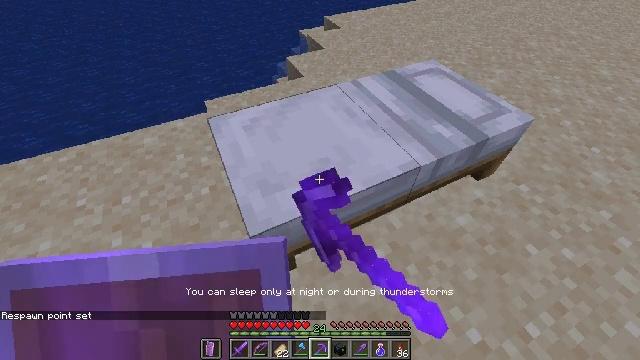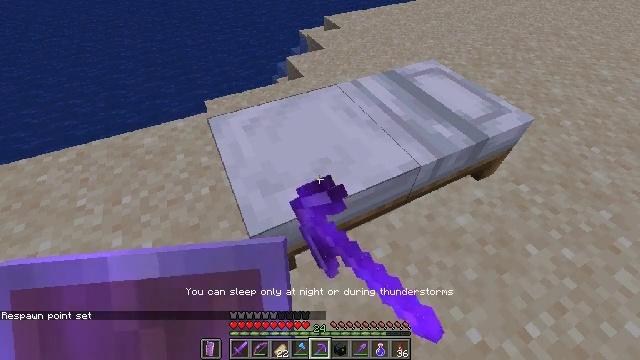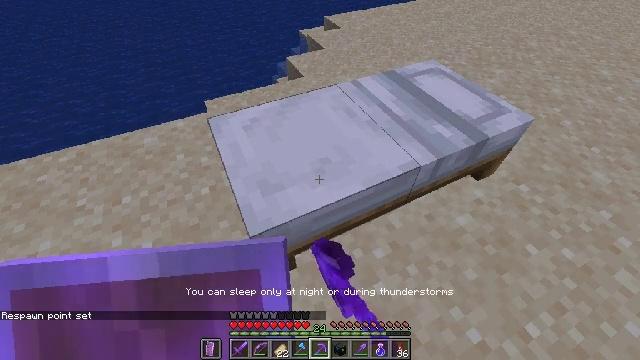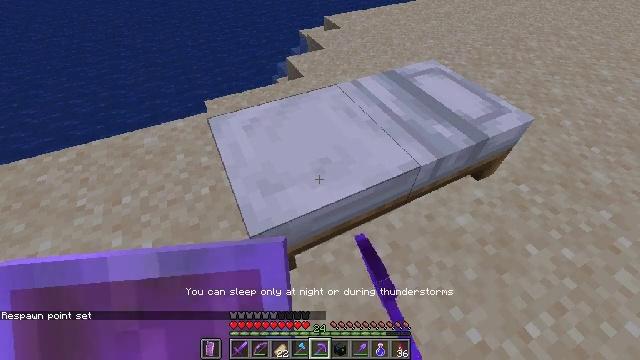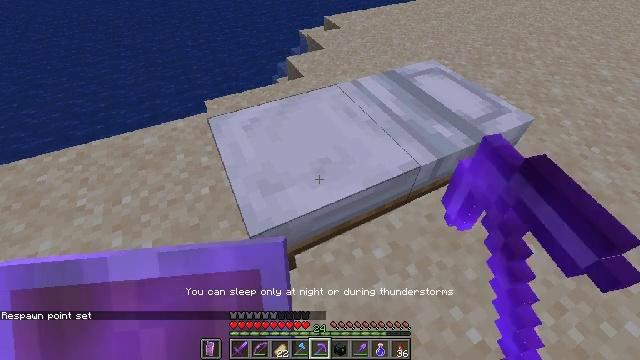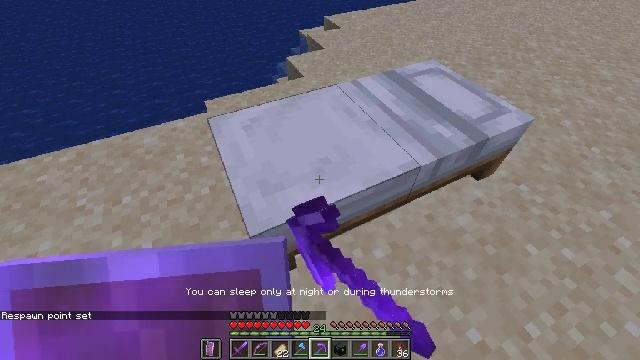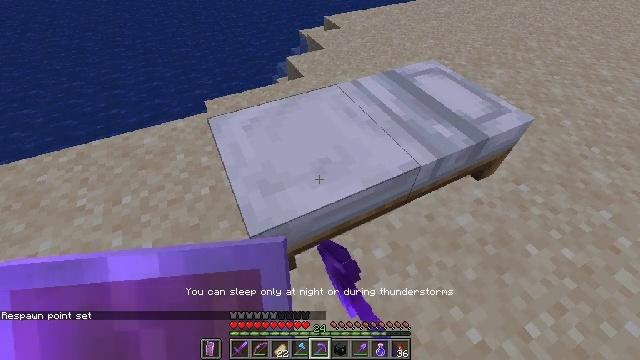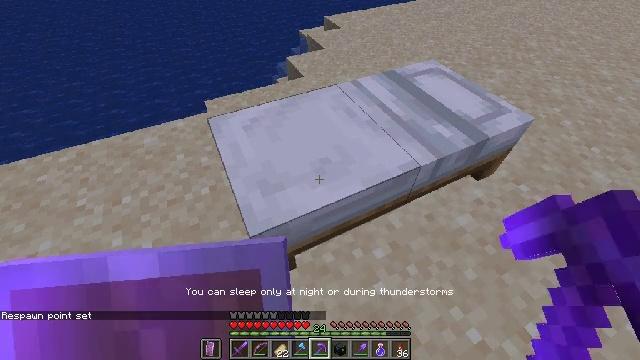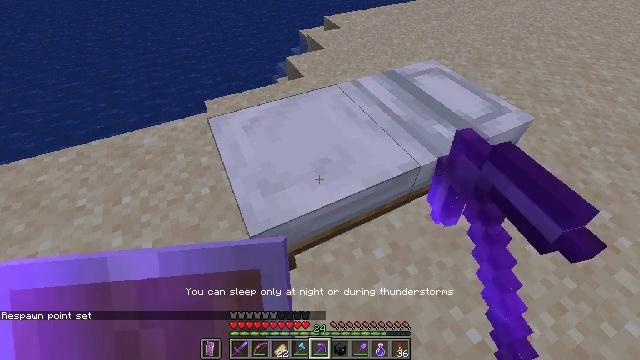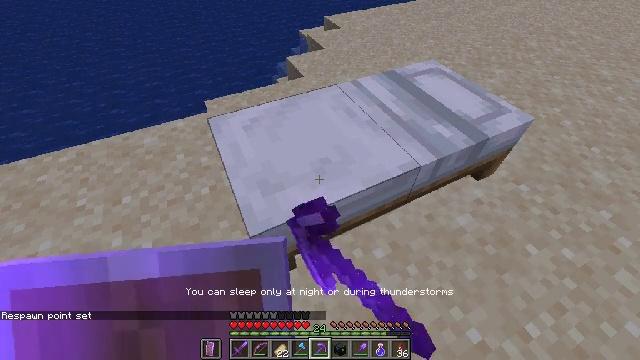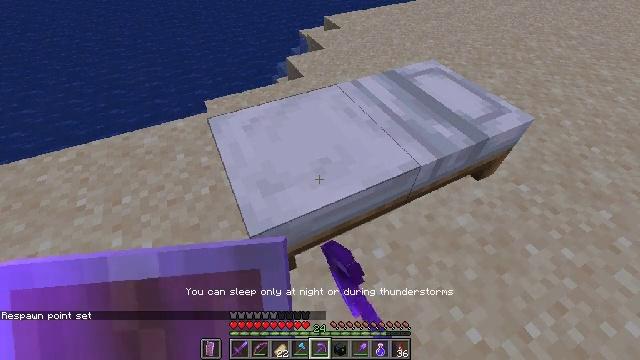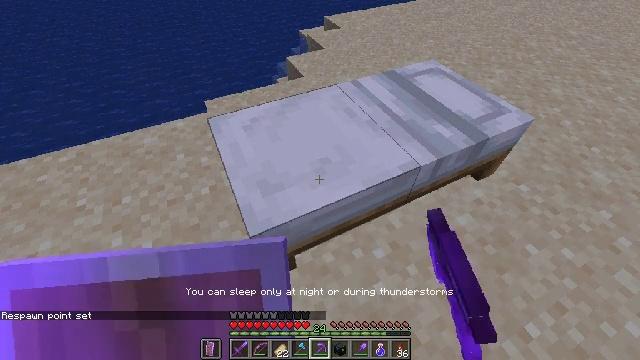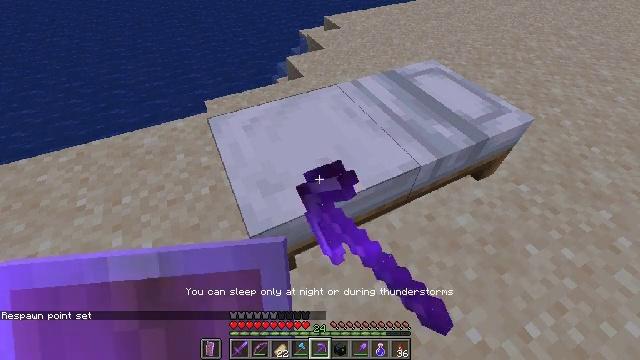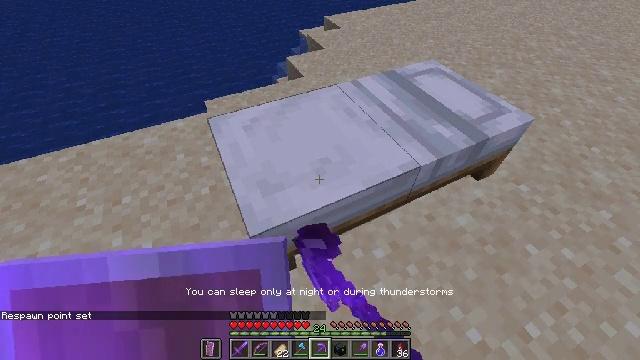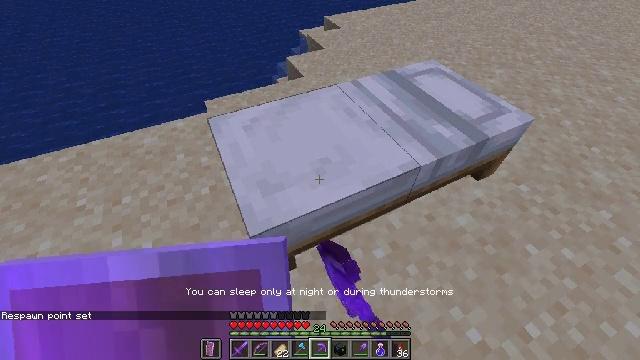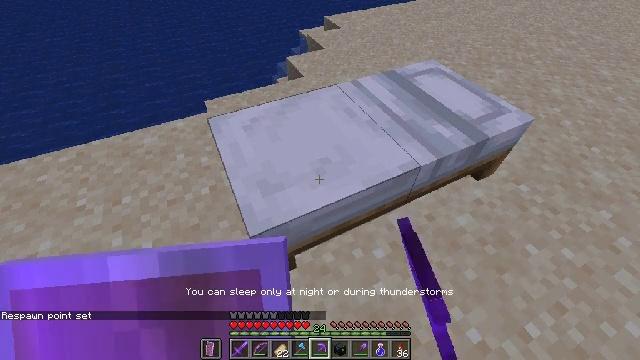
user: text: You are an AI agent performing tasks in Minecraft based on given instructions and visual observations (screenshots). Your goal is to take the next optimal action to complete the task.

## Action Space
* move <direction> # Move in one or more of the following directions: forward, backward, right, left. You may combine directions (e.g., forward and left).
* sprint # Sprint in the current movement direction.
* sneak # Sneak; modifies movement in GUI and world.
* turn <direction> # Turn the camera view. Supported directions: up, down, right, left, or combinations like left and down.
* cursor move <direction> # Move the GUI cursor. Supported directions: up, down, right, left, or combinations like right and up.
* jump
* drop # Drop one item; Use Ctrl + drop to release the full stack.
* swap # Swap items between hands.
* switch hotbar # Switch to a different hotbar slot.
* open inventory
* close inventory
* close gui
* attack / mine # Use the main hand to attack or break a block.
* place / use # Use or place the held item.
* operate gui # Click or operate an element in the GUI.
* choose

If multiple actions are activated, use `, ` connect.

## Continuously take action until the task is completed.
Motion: motion action
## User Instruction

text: Pick up the white bed by breaking it.
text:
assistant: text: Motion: use / place
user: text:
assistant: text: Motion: use / place
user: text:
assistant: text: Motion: use / place
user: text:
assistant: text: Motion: use / place
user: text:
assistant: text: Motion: use / place
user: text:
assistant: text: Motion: use / place
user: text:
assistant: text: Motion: use / place
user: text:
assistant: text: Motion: use / place
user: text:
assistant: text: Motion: use / place
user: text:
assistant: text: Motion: use / place
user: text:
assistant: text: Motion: use / place
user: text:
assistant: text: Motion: use / place
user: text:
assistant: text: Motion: use / place
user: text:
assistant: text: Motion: use / place
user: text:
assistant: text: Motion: use / place
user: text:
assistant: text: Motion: use / place
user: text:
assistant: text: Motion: use / place
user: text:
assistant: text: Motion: use / place
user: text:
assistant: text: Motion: use / place
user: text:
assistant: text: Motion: use / place
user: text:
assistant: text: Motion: use / place
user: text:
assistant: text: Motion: use / place
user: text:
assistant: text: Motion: use / place
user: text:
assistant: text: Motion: use / place
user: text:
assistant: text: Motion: use / place
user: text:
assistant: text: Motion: use / place
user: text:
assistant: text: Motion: use / place
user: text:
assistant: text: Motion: use / place
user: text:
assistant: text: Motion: use / place
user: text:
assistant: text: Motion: use / place